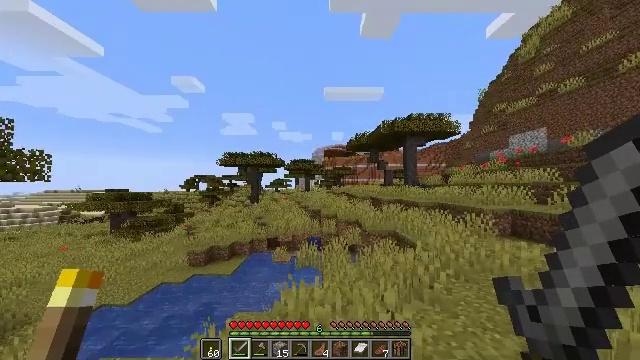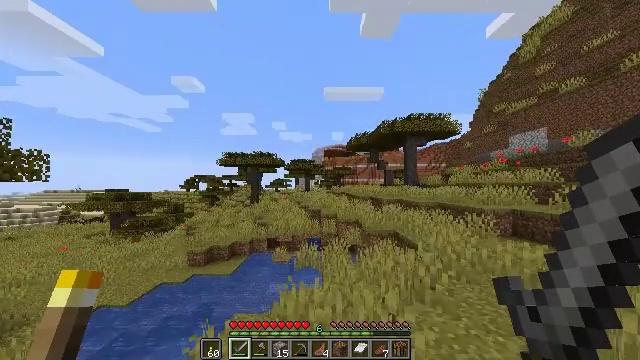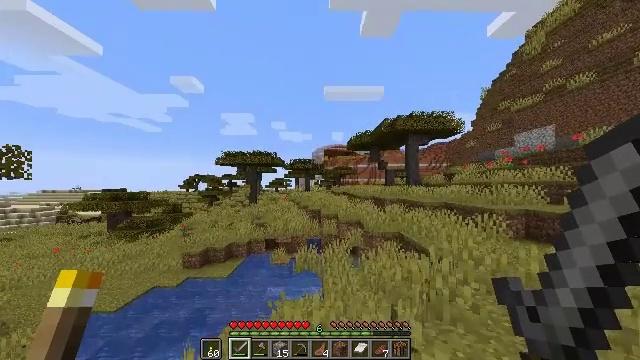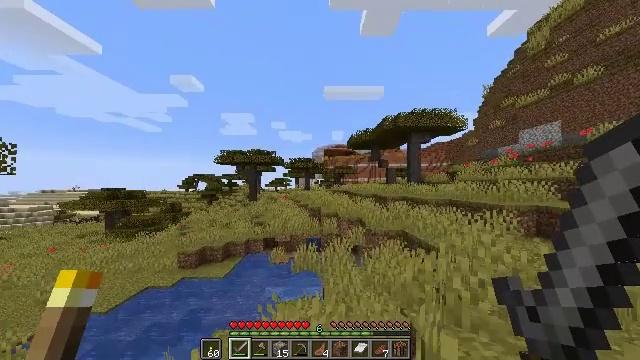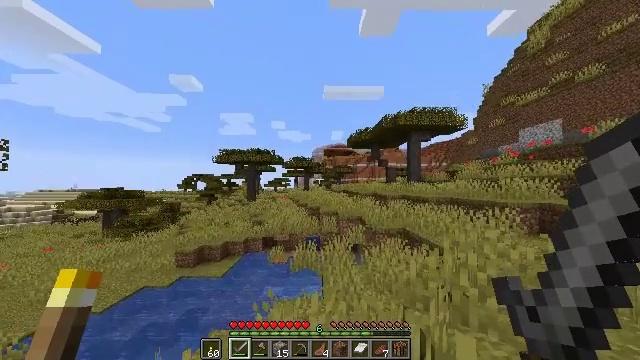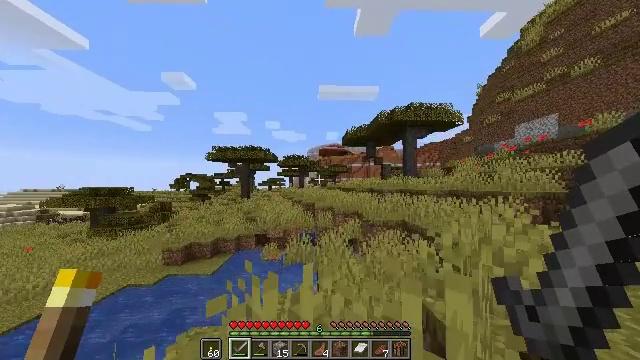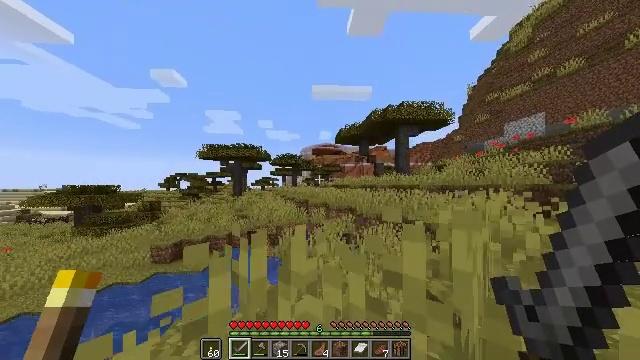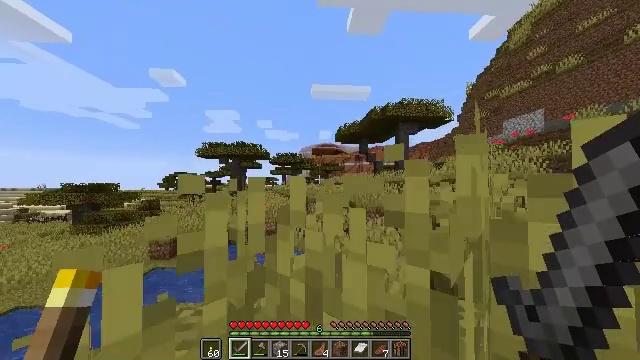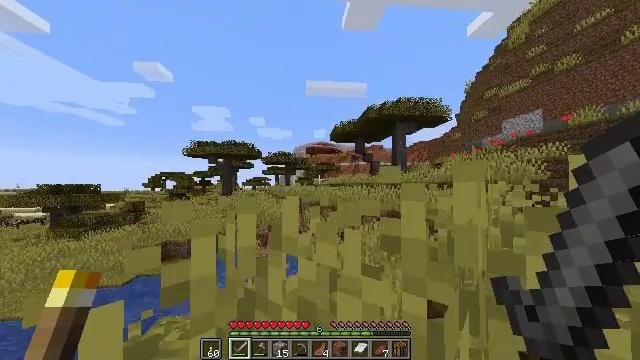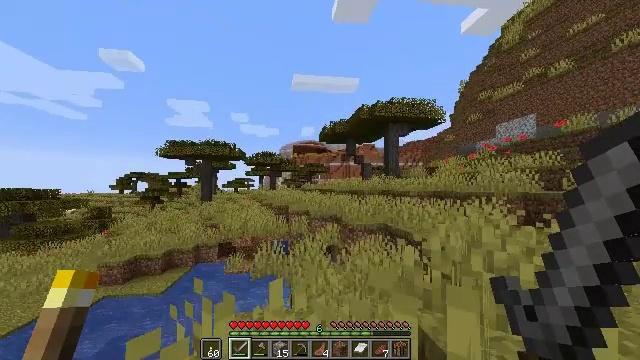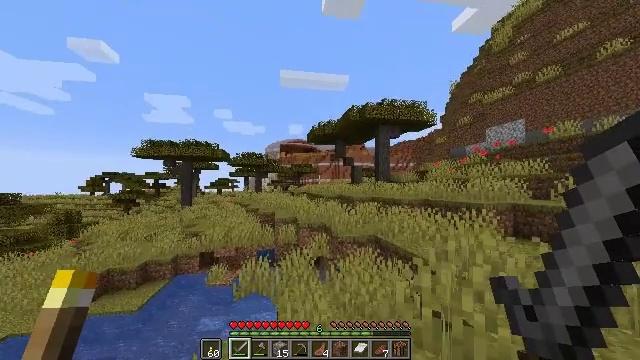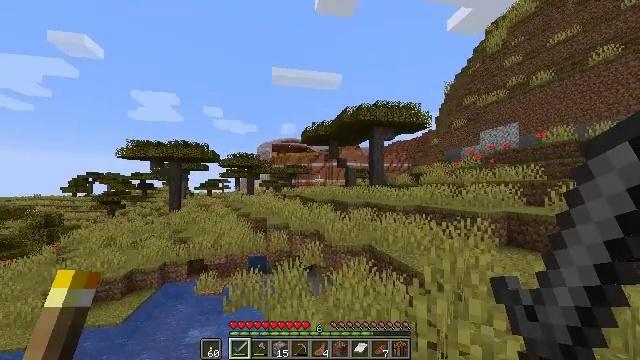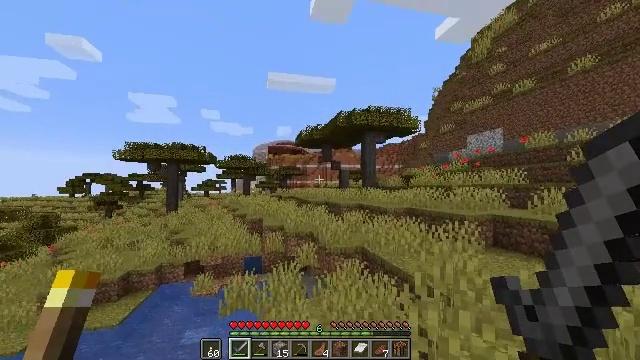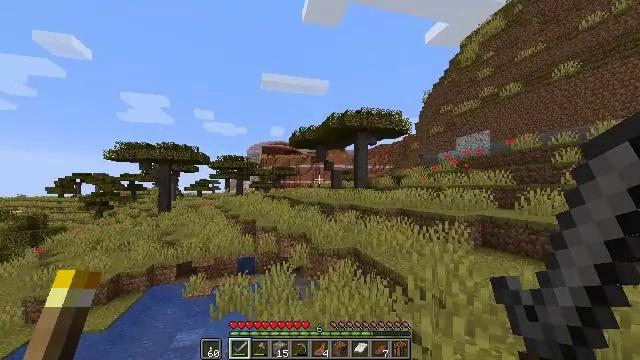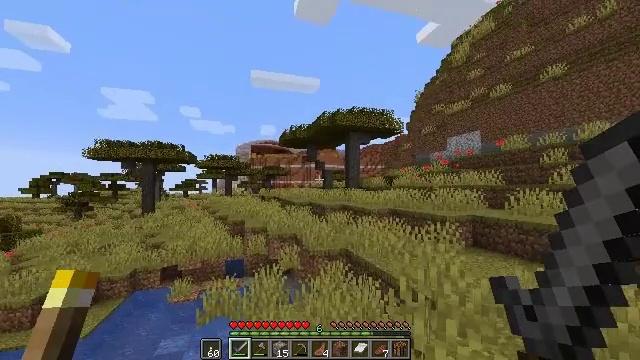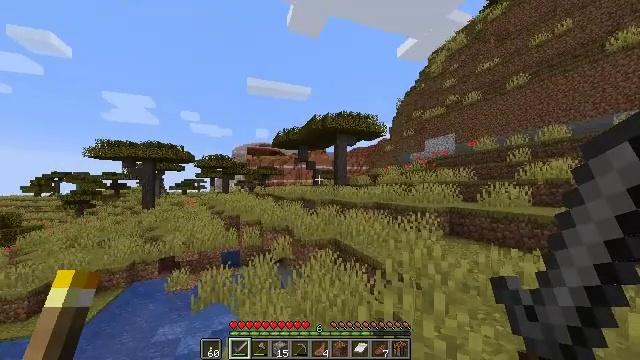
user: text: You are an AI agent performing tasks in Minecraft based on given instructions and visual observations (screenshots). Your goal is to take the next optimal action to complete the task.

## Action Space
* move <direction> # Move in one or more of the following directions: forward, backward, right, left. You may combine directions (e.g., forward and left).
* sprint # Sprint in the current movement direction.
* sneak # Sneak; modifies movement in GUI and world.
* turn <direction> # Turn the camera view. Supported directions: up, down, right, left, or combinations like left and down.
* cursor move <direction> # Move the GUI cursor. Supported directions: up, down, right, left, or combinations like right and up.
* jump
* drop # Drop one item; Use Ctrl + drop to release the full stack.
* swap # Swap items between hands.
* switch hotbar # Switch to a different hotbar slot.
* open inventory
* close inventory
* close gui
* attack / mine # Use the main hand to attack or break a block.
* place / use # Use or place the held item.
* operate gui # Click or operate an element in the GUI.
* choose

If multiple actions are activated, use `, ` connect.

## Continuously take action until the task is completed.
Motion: motion action
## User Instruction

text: Gather sand from the desert.
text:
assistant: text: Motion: move forward, sprint, jump
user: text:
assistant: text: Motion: move forward, sprint, jump
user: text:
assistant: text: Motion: move forward, sprint, jump
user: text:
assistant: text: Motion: move forward, sprint, jump
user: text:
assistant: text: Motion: move forward, sprint, turn right, jump
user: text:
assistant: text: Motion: move forward, sprint, turn right, jump
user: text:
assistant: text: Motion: move forward, sprint, jump
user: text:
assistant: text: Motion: move forward, sprint, turn right, jump
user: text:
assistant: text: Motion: move forward, sprint, turn right, jump
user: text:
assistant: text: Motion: move forward, sprint, turn right, jump
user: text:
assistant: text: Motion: move forward, sprint, turn right, jump
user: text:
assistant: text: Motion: move forward, sprint, turn right, jump
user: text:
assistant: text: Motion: move forward, sprint, turn right, jump
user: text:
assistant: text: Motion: move forward, sprint, turn right, jump
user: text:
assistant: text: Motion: move forward, sprint, turn right, jump
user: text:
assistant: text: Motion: move forward, sprint, jump
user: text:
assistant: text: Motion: move forward, sprint, jump
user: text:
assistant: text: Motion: move forward, sprint, jump
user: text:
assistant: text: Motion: move forward, sprint, jump
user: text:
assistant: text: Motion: move forward, sprint, jump
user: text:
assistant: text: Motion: move forward, sprint, turn right, jump
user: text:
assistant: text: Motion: move forward, sprint, turn right, jump
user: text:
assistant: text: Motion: move forward, sprint, turn right and down, jump
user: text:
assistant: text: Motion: move forward, sprint, turn right and down, jump
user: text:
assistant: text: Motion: move forward, sprint, turn right, jump
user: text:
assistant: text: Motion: move forward, sprint, turn right, jump
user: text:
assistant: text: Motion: move forward, sprint, turn right, jump
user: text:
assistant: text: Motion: move forward, sprint, jump
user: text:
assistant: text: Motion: move forward, sprint, jump
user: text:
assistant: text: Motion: move forward, sprint, jump